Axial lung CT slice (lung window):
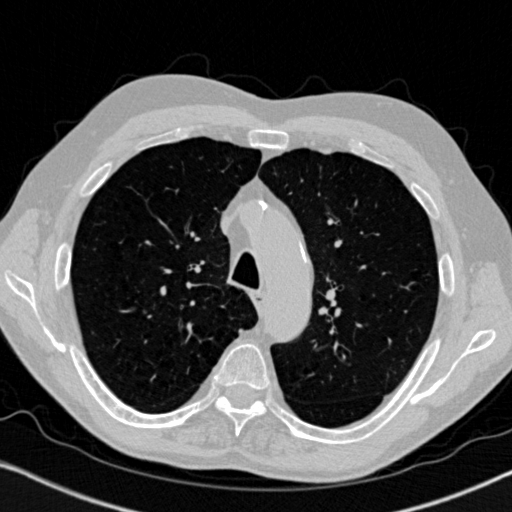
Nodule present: no